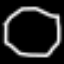
Label: octagon